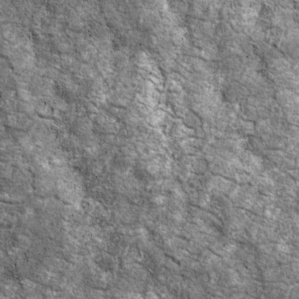
Label: non_frost